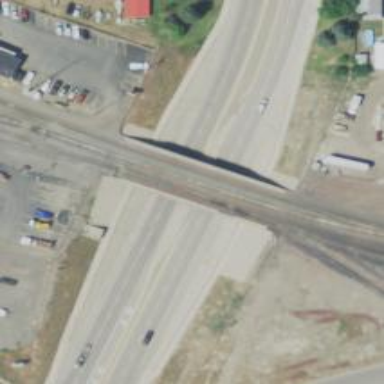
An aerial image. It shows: Railway bridge over siding rail track.